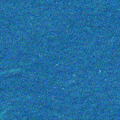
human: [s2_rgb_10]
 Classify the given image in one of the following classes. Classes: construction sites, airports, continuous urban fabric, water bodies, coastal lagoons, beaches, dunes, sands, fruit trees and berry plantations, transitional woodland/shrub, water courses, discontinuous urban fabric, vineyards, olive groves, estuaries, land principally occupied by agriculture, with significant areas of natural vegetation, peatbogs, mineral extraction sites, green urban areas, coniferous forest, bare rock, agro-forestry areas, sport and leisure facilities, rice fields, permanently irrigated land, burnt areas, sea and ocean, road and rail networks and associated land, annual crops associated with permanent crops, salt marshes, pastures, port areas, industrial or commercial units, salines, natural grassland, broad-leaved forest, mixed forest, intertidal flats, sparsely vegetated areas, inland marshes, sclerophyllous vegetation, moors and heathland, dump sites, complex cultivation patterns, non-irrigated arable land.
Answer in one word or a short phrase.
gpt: sea and ocean